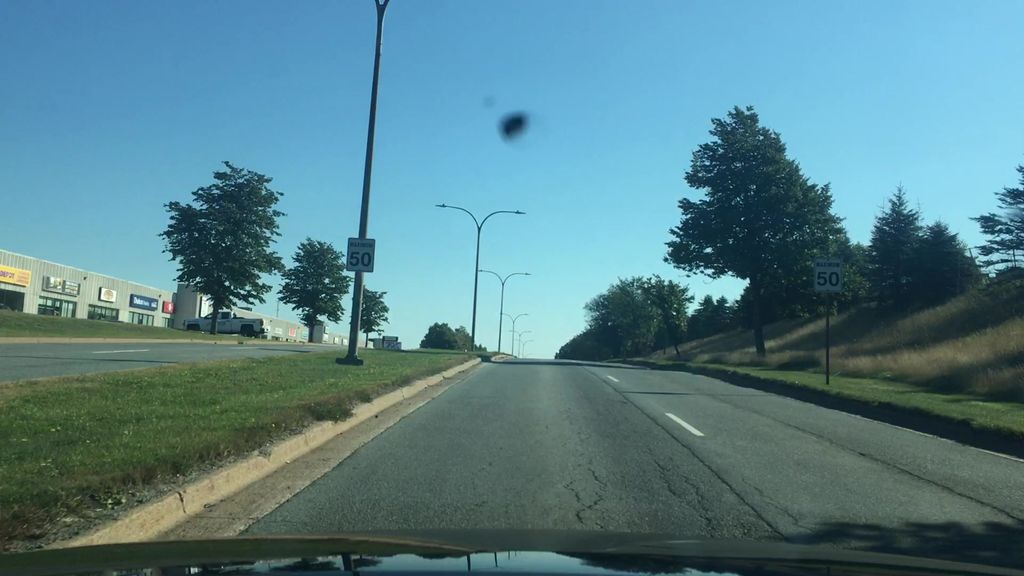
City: halifax